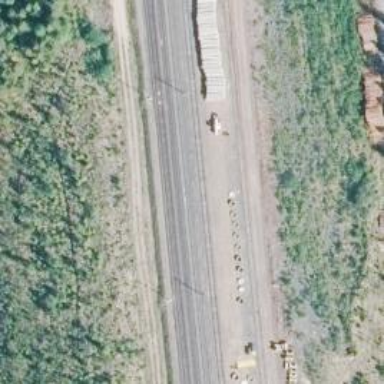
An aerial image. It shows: Railway track with continuous electrified contact line.